Field crop: maize
Growth stage: 2
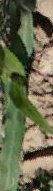
Species: maize